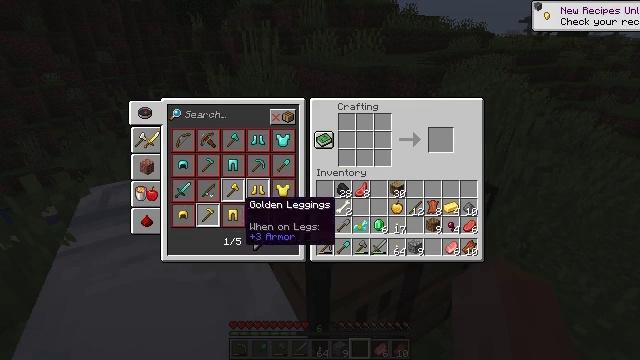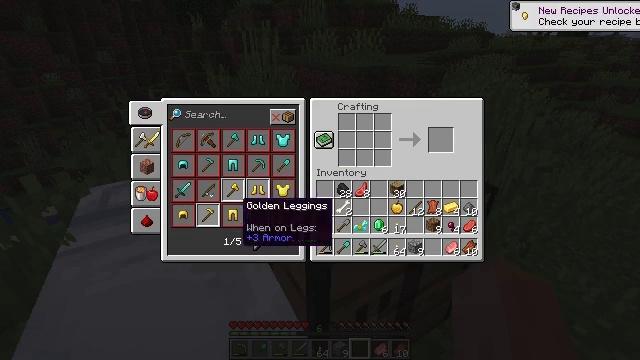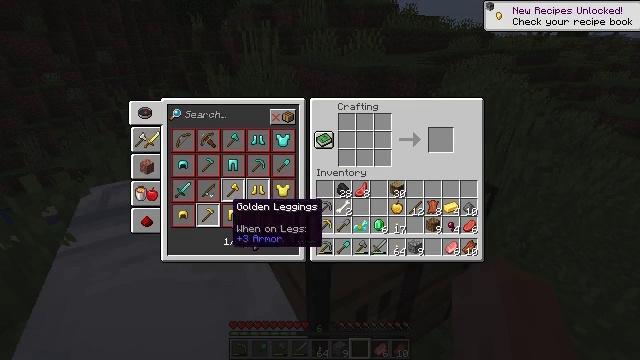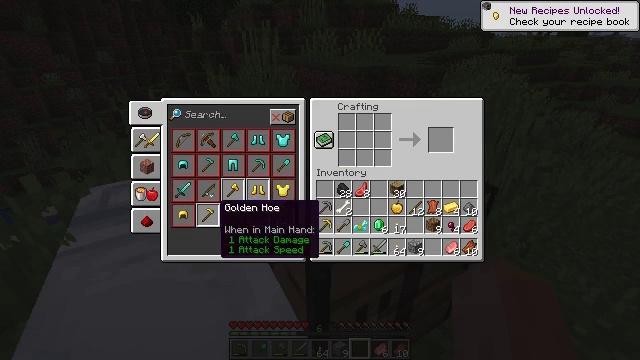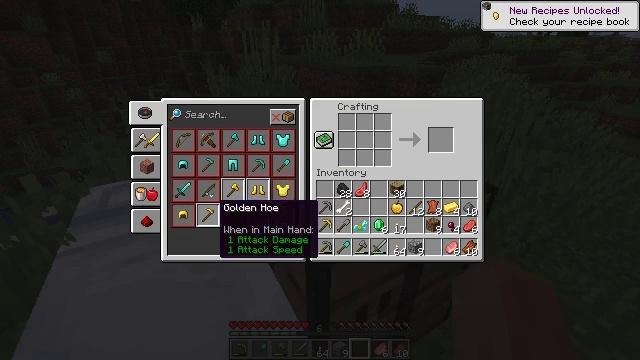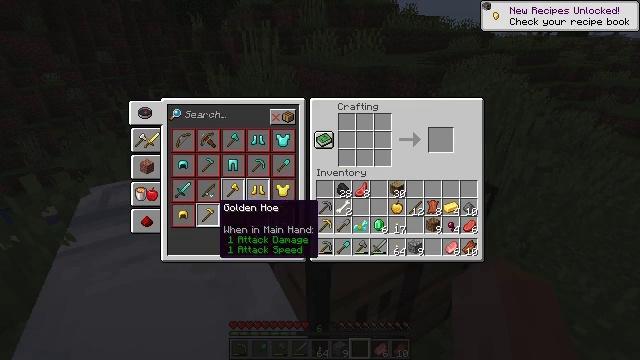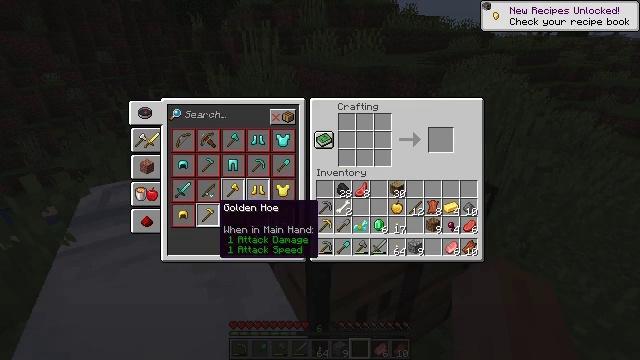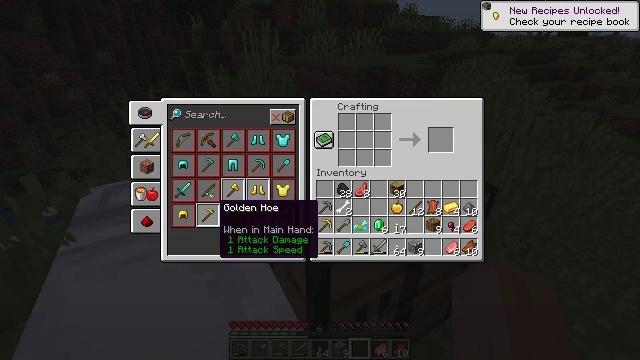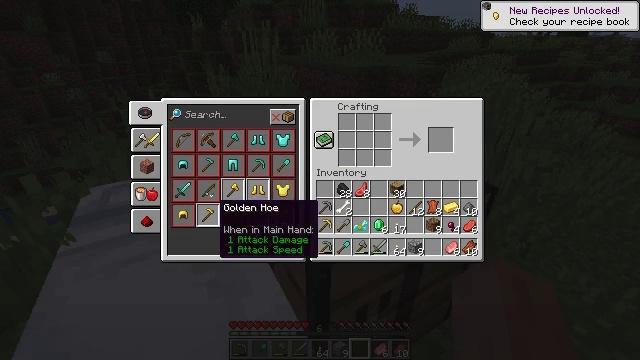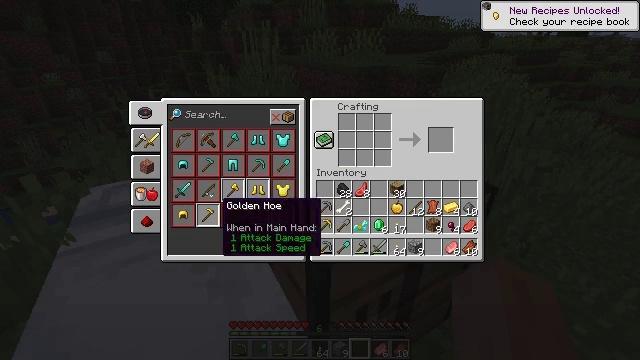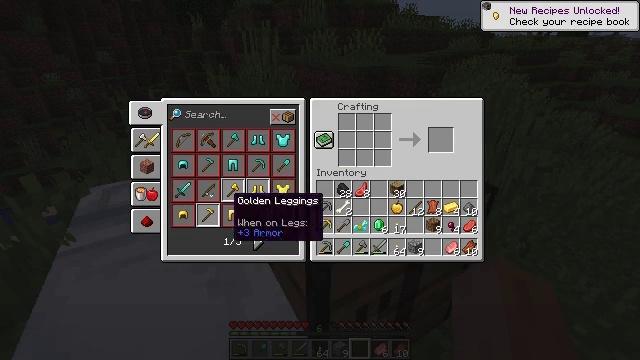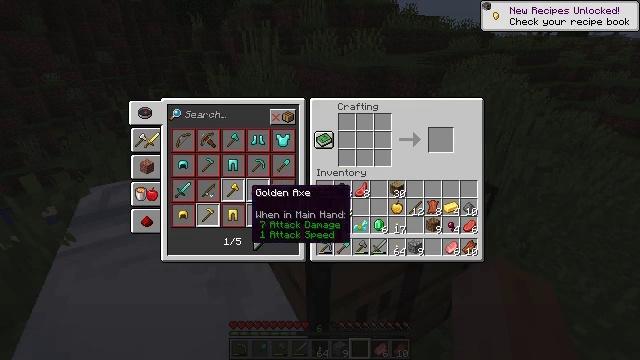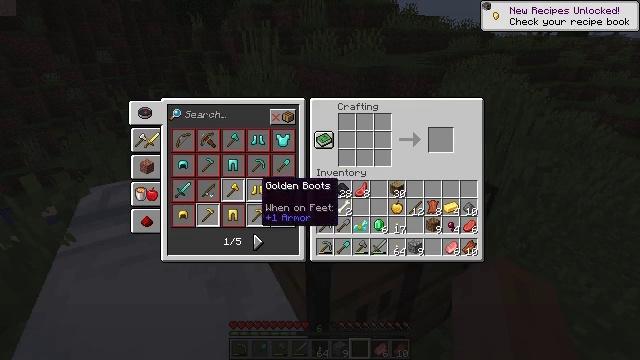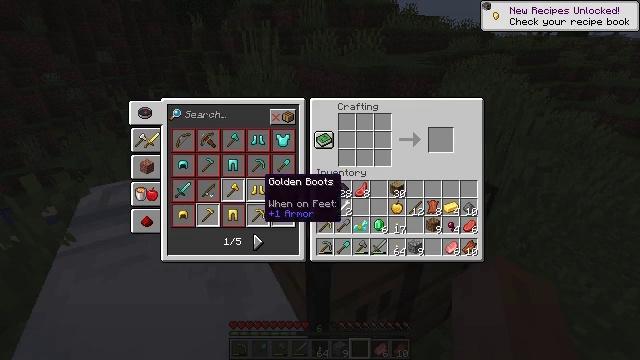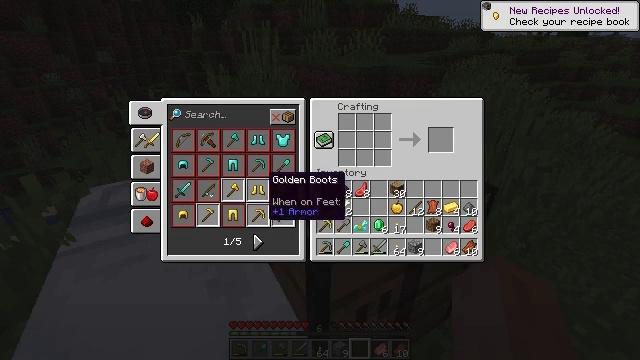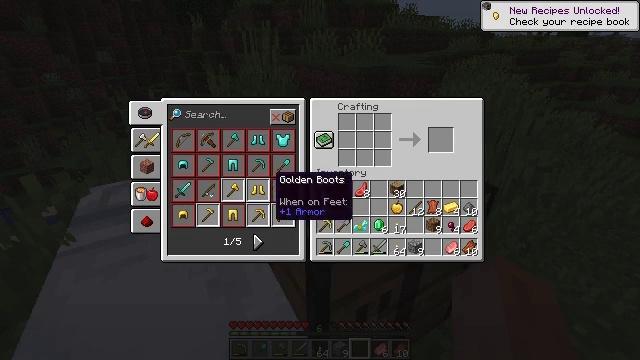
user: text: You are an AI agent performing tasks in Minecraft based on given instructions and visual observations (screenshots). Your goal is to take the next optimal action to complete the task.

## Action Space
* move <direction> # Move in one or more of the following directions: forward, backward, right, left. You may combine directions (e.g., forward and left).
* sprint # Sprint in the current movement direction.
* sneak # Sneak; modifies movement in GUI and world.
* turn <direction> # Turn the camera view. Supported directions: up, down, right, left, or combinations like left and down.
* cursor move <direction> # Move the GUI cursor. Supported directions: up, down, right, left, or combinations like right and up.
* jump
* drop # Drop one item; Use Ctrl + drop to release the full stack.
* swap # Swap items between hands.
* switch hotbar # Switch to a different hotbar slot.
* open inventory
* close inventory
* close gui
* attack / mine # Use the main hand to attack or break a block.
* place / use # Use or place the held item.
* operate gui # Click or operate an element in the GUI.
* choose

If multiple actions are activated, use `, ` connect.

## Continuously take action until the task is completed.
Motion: motion action
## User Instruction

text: Make a golden pickaxe using gold ingots and sticks.
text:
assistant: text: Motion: no_op
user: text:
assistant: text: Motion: cursor move left
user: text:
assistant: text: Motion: cursor move left
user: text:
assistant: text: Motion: no_op
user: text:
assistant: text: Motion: no_op
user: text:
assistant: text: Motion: no_op
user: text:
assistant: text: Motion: no_op
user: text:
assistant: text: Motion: no_op
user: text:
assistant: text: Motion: no_op
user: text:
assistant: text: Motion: cursor move right
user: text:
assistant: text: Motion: cursor move right and up
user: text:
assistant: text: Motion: cursor move right and up
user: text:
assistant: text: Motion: no_op
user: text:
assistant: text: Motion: no_op
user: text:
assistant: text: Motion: cursor move right
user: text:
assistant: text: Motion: cursor move right
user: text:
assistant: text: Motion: no_op
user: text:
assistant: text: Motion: cursor move down
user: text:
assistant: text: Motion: no_op
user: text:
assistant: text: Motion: no_op
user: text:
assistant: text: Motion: no_op
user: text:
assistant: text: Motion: no_op
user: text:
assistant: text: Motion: no_op
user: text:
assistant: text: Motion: no_op
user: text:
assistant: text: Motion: operate gui
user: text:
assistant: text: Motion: operate gui
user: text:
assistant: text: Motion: operate gui
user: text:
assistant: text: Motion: cursor move right
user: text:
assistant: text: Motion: cursor move right and up
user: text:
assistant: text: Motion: cursor move right and up